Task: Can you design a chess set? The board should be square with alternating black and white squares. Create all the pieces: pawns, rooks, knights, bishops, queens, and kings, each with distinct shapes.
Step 3795:
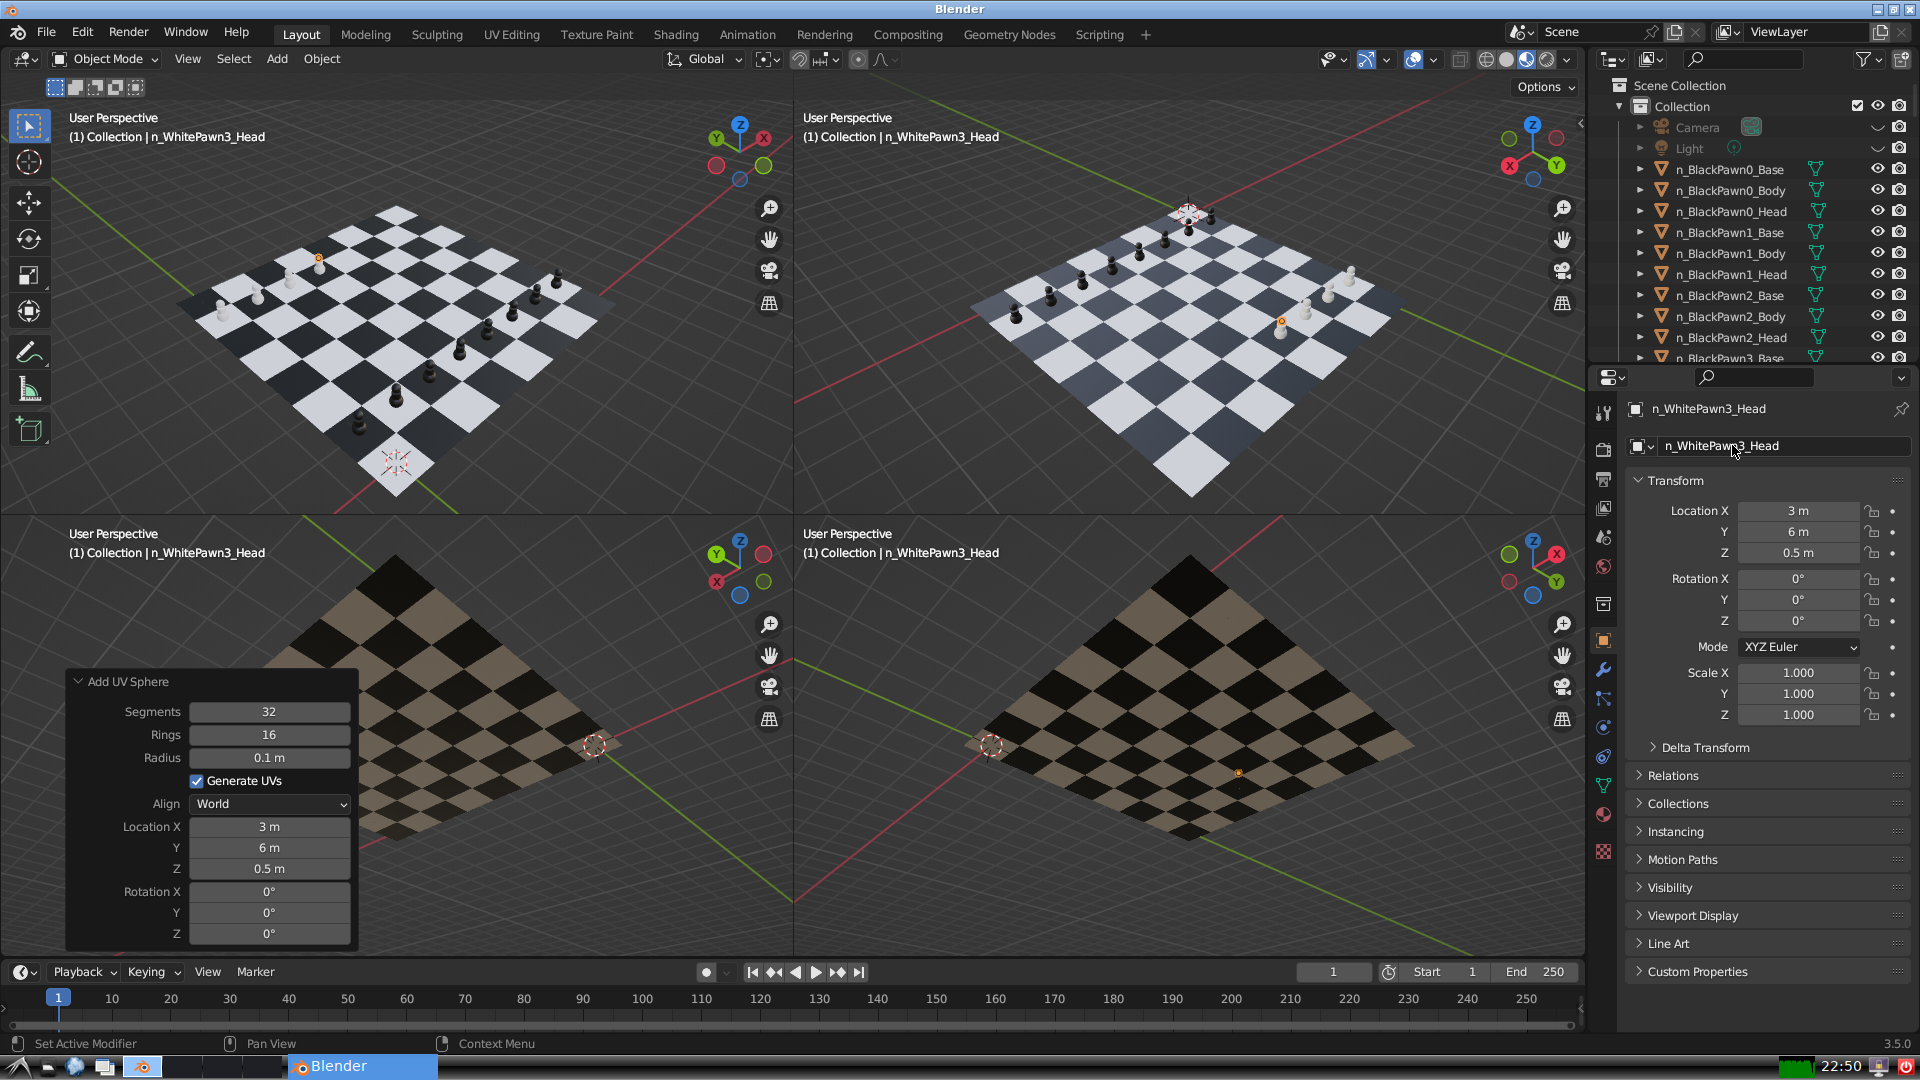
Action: {"mouse_move": [1603, 815]}